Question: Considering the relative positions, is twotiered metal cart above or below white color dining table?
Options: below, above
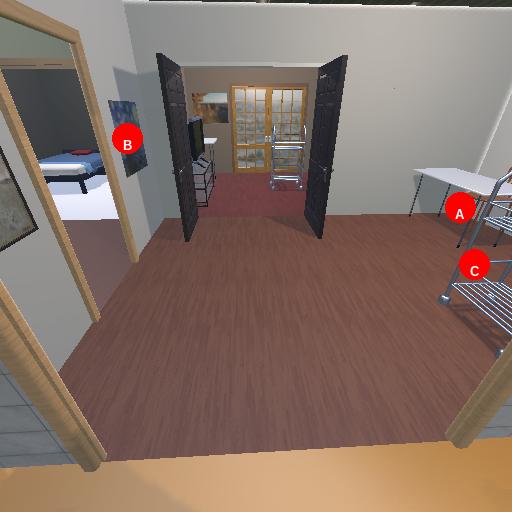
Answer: below